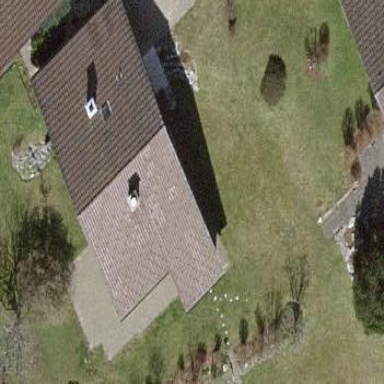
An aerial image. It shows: Detached building with gabled roof oriented across.